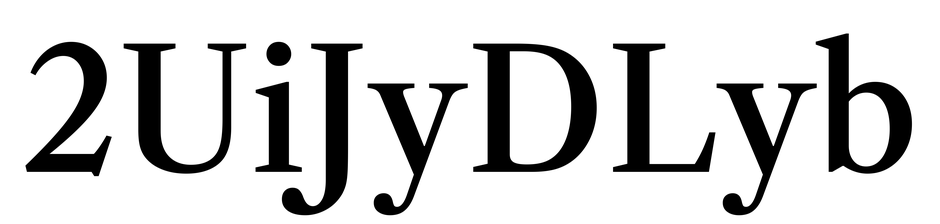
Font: LibreCaslonText_Medium